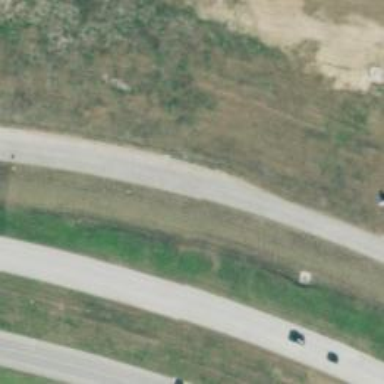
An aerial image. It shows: Secondary road with frontage access.